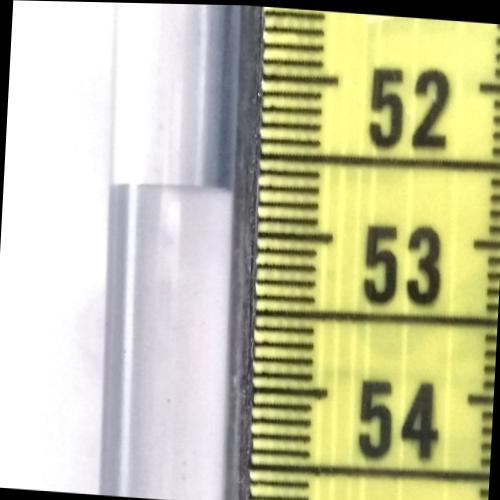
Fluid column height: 52.7 cm